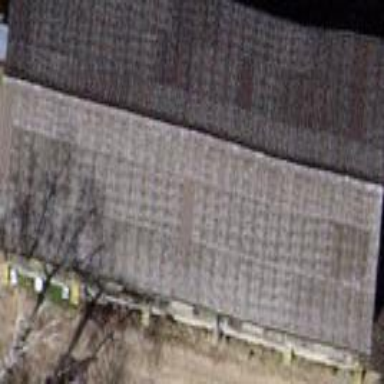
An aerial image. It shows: Farm auxiliary building with gabled roof.